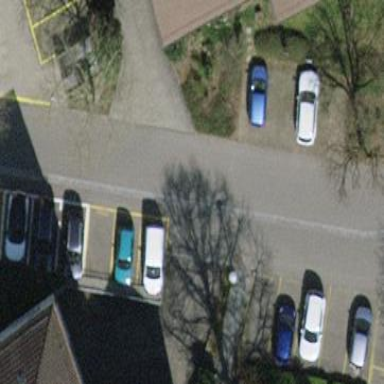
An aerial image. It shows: Parking area with asphalt surface.